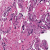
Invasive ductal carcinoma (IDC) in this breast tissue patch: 0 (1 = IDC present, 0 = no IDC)